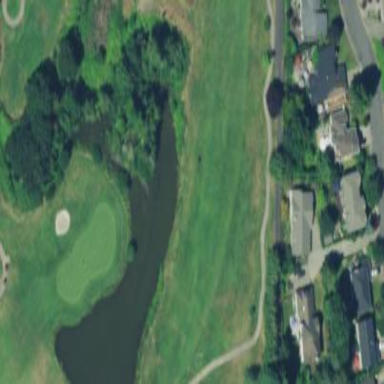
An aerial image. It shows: Golf fairway surrounded by grass.